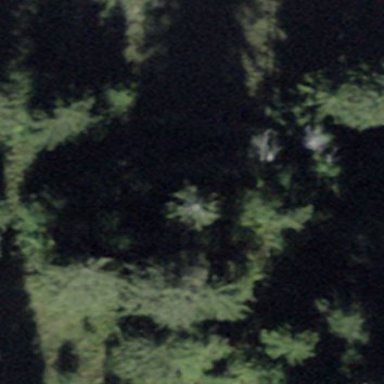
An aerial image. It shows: Forest area.